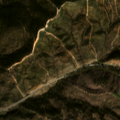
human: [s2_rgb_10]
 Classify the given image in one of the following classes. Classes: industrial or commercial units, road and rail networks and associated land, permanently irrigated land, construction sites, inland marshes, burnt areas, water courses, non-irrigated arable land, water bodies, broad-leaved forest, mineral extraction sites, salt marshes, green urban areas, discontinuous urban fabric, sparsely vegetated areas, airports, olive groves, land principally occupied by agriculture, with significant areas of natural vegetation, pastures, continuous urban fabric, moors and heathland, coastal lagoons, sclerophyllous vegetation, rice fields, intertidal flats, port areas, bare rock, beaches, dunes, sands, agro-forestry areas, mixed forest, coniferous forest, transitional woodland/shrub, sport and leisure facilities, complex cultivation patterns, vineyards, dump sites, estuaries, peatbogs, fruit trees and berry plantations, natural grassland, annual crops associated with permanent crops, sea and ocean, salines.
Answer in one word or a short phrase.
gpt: broad-leaved forest, transitional woodland/shrub